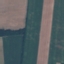
Land use / land cover class: AnnualCrop